Here is the continuous-wavelet rendering of a rotor kit's vibration signal. Classify the rotor condition as one of: normal, misalignment, unbalance, looseness.
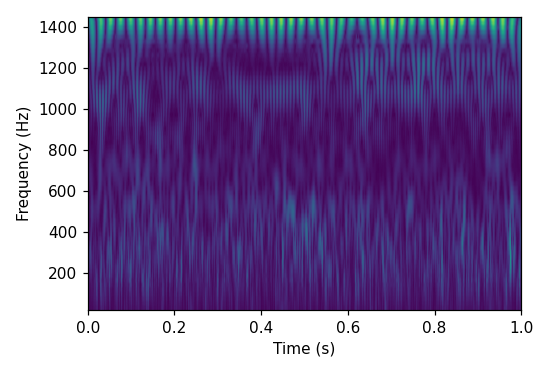
Answer: unbalance